Question: What is the reading of this measurement?
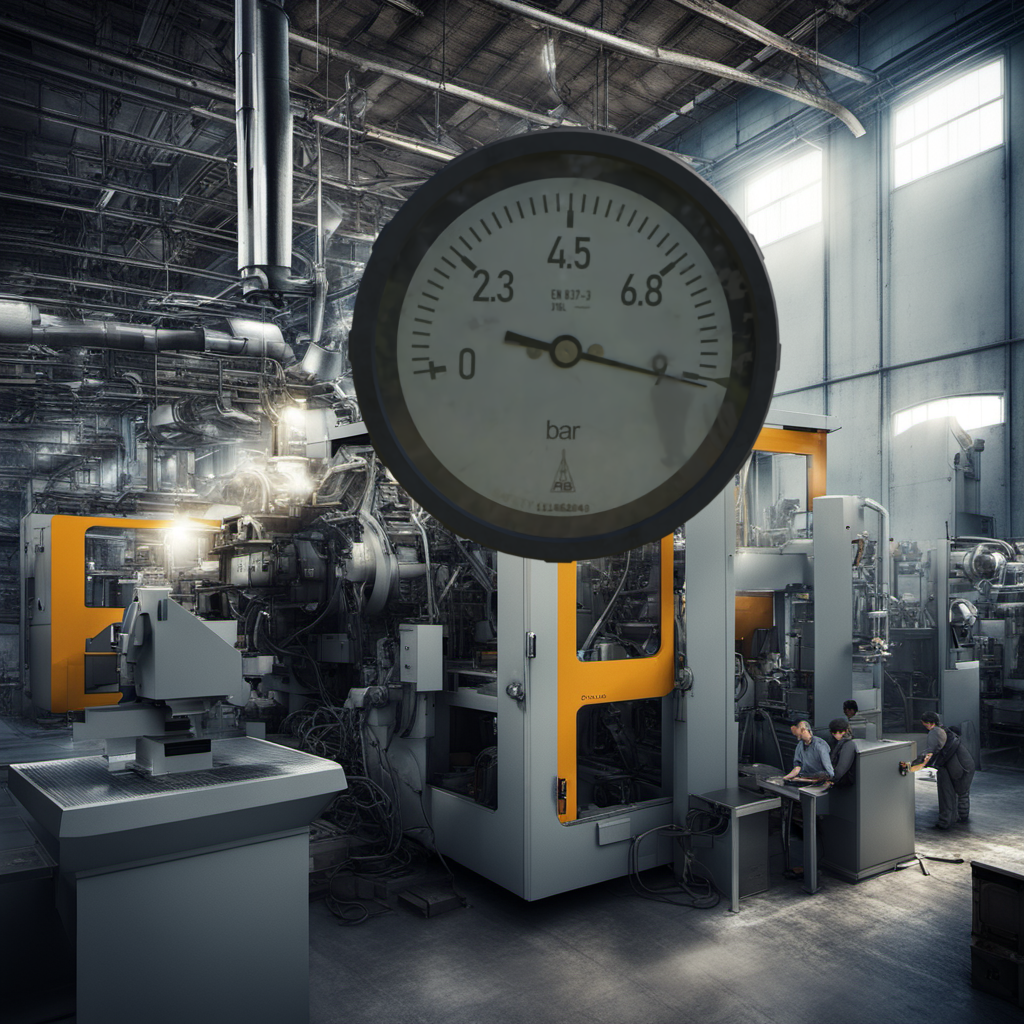
Answer: The result is 9.01
Question: What is the reading range of this measurement?
Answer: The range is from 0 to 9
Question: What is the minimum and maximum value range of this measurement?
Answer: The minimum value is 0 and the maximum value is 9